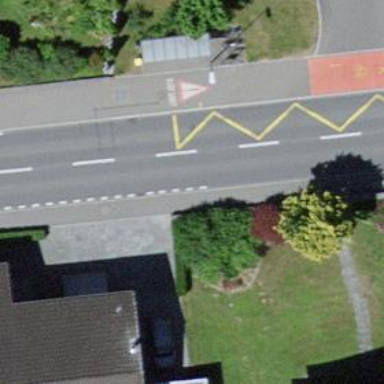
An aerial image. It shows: Bus stop with designated public transport stop position.